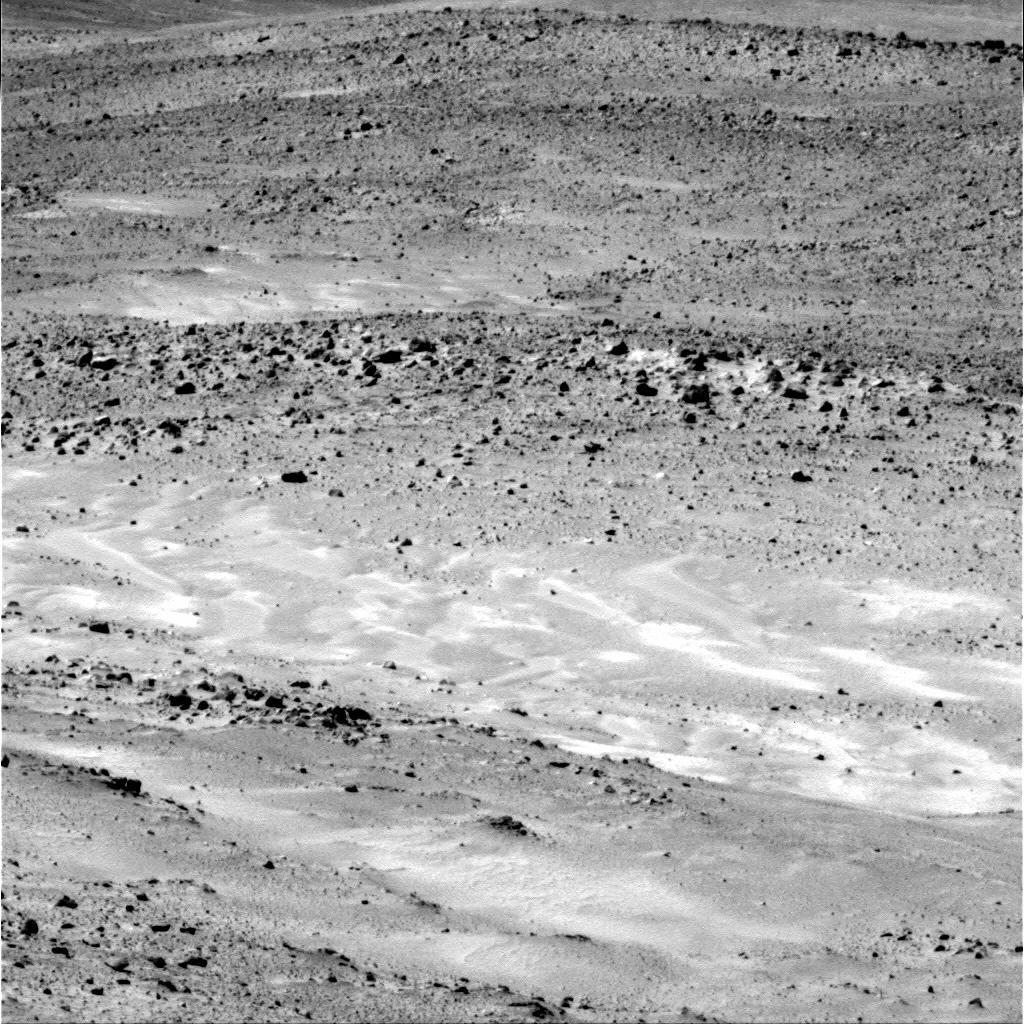
Terrain classes present: Gravel / Sand / Soil